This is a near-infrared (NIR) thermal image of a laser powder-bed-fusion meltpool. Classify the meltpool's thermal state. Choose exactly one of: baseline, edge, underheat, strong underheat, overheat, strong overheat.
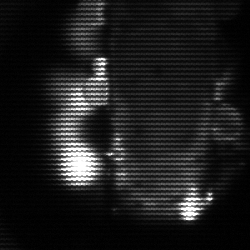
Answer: strong underheat